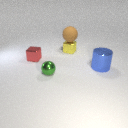
small red metal cube to the left of small yellow metal cube